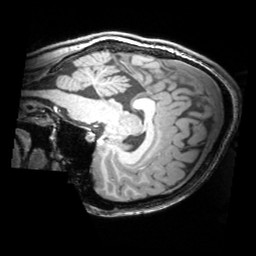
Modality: T1w
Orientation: sagittal
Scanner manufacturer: siemens
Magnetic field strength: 3 T
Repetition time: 1.81 s
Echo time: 0.00345 s